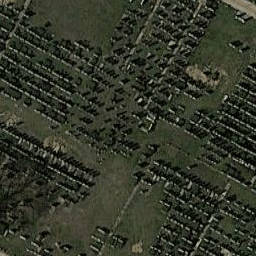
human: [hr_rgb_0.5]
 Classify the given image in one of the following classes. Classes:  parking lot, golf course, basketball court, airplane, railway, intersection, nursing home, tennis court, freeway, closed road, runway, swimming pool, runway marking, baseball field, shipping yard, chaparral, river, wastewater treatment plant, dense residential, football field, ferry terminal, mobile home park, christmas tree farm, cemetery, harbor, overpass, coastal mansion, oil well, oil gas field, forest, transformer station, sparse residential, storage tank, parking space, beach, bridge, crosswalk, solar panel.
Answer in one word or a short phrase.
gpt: cemetery